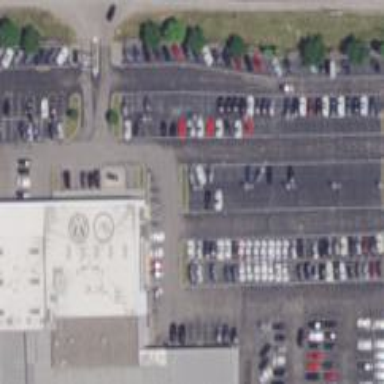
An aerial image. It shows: Retail building that houses car shop.